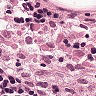
Metastatic tissue present: no